Question: I have seen and pass through <URL> but end up with an error as

In the service I have web methods as
'''
[WebMethod(MessageName = "AddWithMoreParam",Description="More parameters", EnableSession=true)]
public bool UpdateMovies(string userName, string role, string movieName, string releaseDate)
{
BlogController con = new BlogController();
BlogInfo info=new BlogInfo();
info.MovieName=movieName;
info.ReleaseDate=releaseDate;
return con.UpdateMovies(info);
}
[WebMethod(MessageName = "AddWithLessParam", Description = "Less parameters", EnableSession = true)]
public bool UpdateMovies(string movieName, string releaseDate)
{
BlogController con = new BlogController();
BlogInfo info = new BlogInfo();
info.MovieName = movieName;
info.ReleaseDate = releaseDate;
return con.UpdateMovies(info);
}
'''
May be the problem is related to webservicebinding but I am confused with it and cannot go forward.
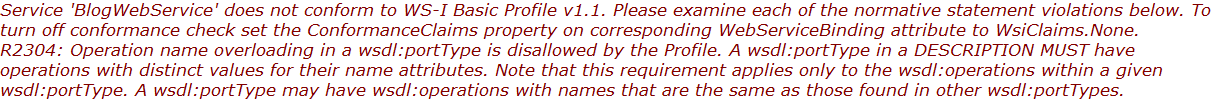
Answer: You need to Remove '[WebServiceBinding(ConformsTo = WsiProfiles.BasicProfile1_1)]' from Web Service